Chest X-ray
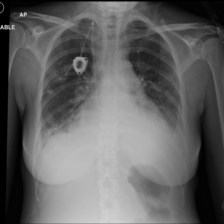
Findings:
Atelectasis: negative
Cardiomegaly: negative
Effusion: positive
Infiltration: positive
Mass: negative
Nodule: negative
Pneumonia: negative
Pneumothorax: negative
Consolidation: negative
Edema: negative
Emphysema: negative
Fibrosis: negative
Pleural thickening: negative
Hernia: negative